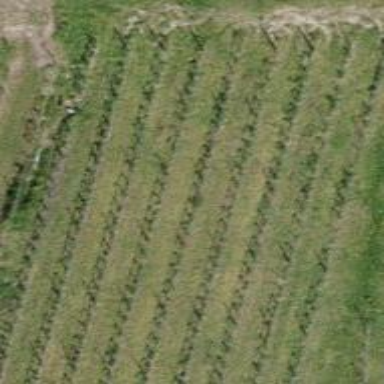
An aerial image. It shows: Vineyard.